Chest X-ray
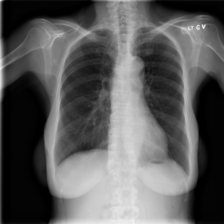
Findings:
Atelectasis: negative
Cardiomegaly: negative
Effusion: negative
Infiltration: negative
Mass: negative
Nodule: negative
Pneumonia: negative
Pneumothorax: negative
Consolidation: negative
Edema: negative
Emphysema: negative
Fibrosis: negative
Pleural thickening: negative
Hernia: negative